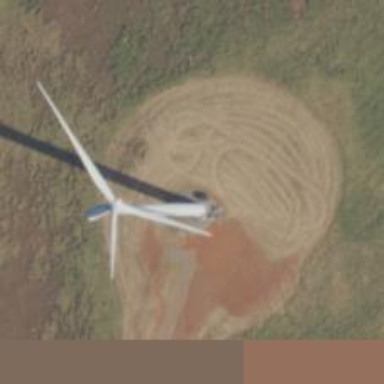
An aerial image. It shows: Wind generator using horizontal axis wind turbines.